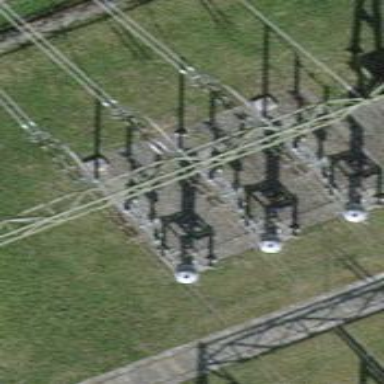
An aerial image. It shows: Power line with 3 cables in bay configuration.